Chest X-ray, PA view. Patient: 55 years old, sex M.
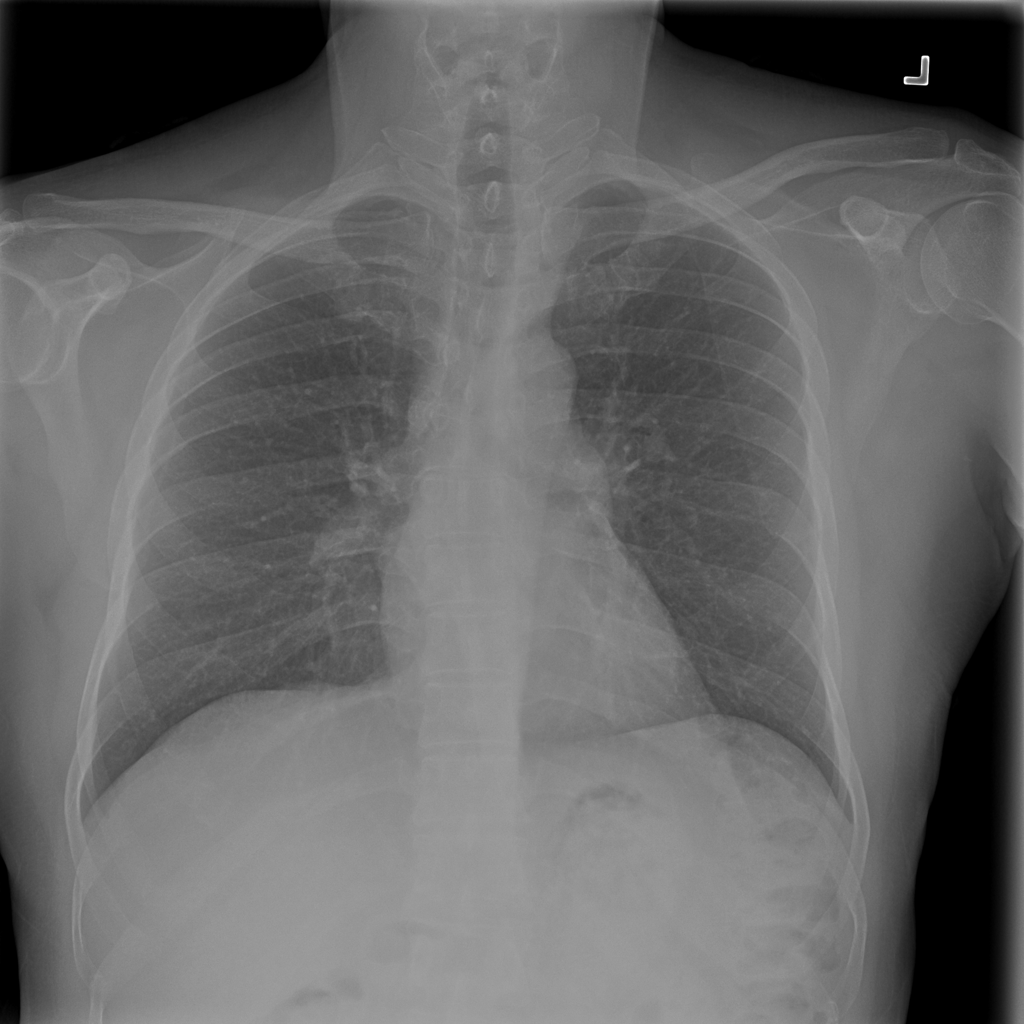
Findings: Nodule